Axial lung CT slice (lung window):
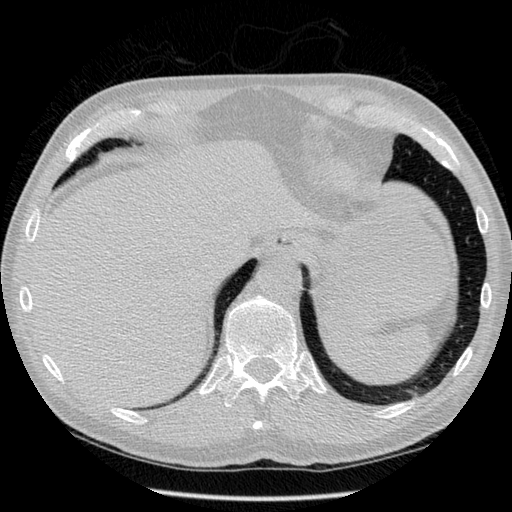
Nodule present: no